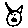
Label: cat